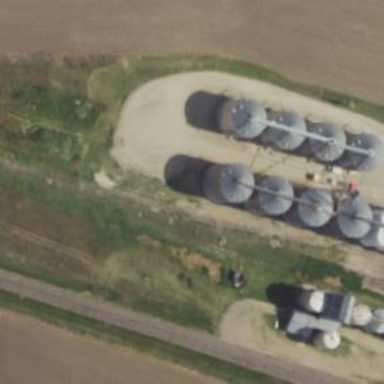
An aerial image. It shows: Silo.